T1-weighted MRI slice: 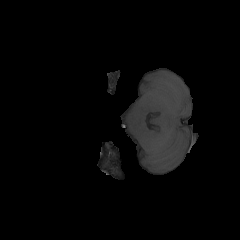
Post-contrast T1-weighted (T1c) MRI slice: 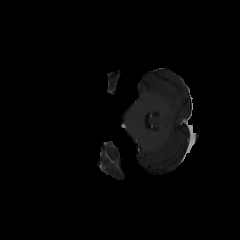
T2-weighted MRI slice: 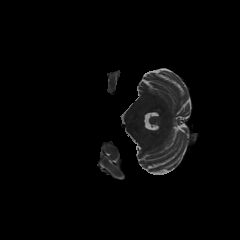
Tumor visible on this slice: no